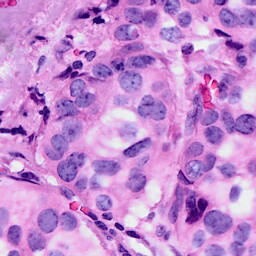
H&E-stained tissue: Breast